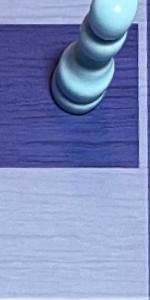
Label: Empty